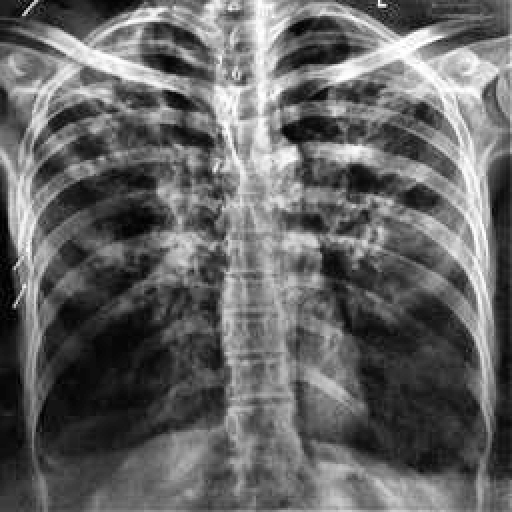
Finding: TUBERCULOSIS